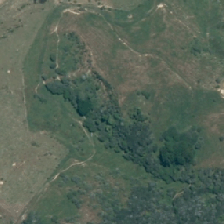
Land cover: broadleaved_indigenous_hardwood